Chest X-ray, AP view. Patient: 69 years old, sex F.
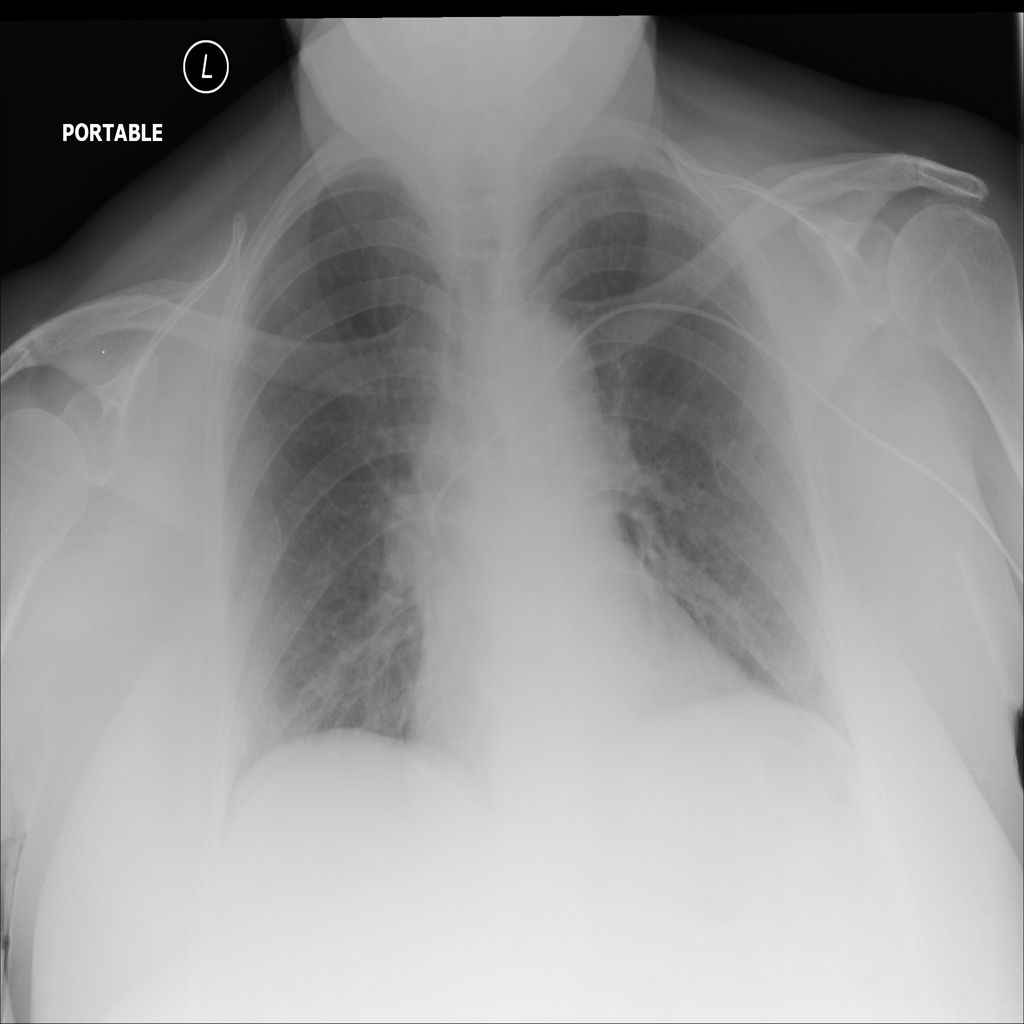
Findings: No Finding